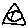
Label: triangle